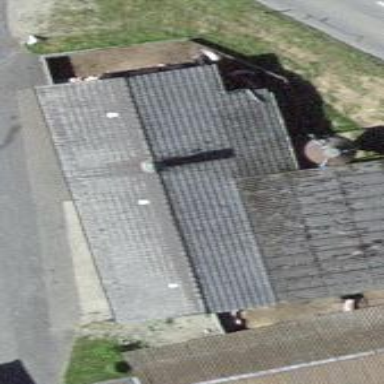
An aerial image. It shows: Sty building.